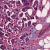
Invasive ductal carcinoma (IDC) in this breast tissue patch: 1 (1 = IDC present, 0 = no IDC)